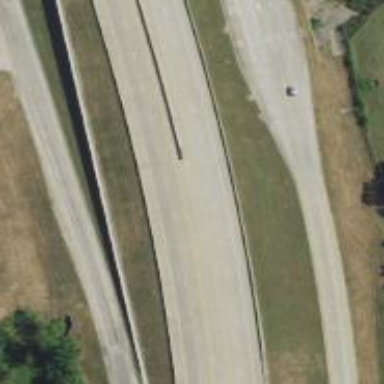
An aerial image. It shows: Trunk highway with expressway features.